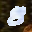
Label: 8